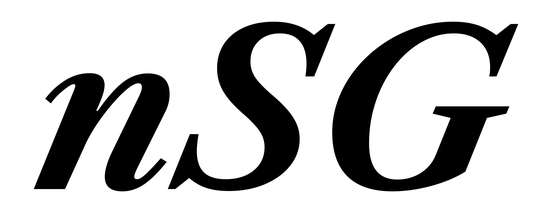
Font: LibreCaslonText-Italic_Bold_Italic